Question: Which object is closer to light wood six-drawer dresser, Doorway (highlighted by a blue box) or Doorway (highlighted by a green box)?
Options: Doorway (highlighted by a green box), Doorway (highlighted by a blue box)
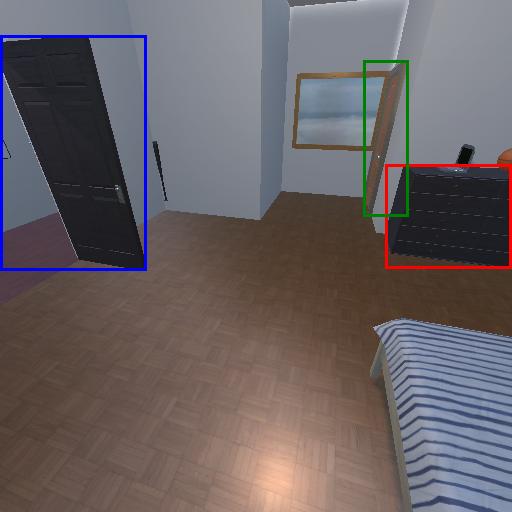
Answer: Doorway (highlighted by a green box)